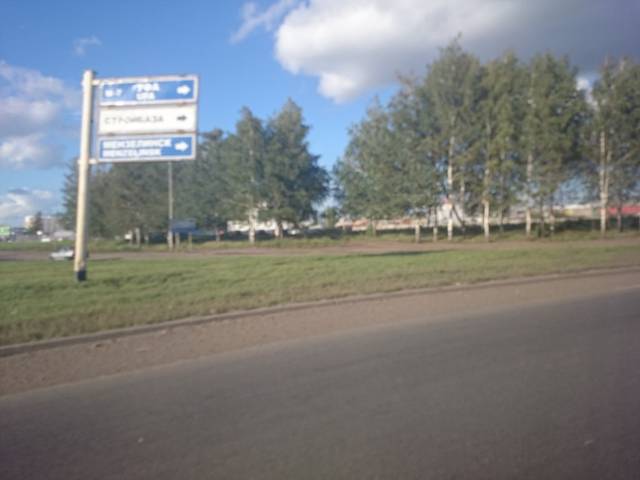
Region: Russia
Coordinates: 55.707, 52.393